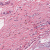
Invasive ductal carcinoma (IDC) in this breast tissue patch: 1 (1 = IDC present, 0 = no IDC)